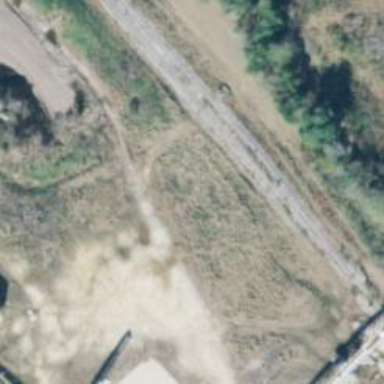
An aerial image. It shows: Railway spur service.